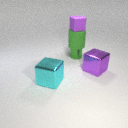
small green metal cylinder to the left of large purple metal cube